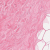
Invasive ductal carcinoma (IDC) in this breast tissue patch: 0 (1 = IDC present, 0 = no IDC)